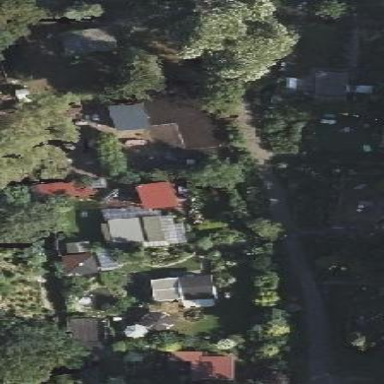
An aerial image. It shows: Plot in the allotments.